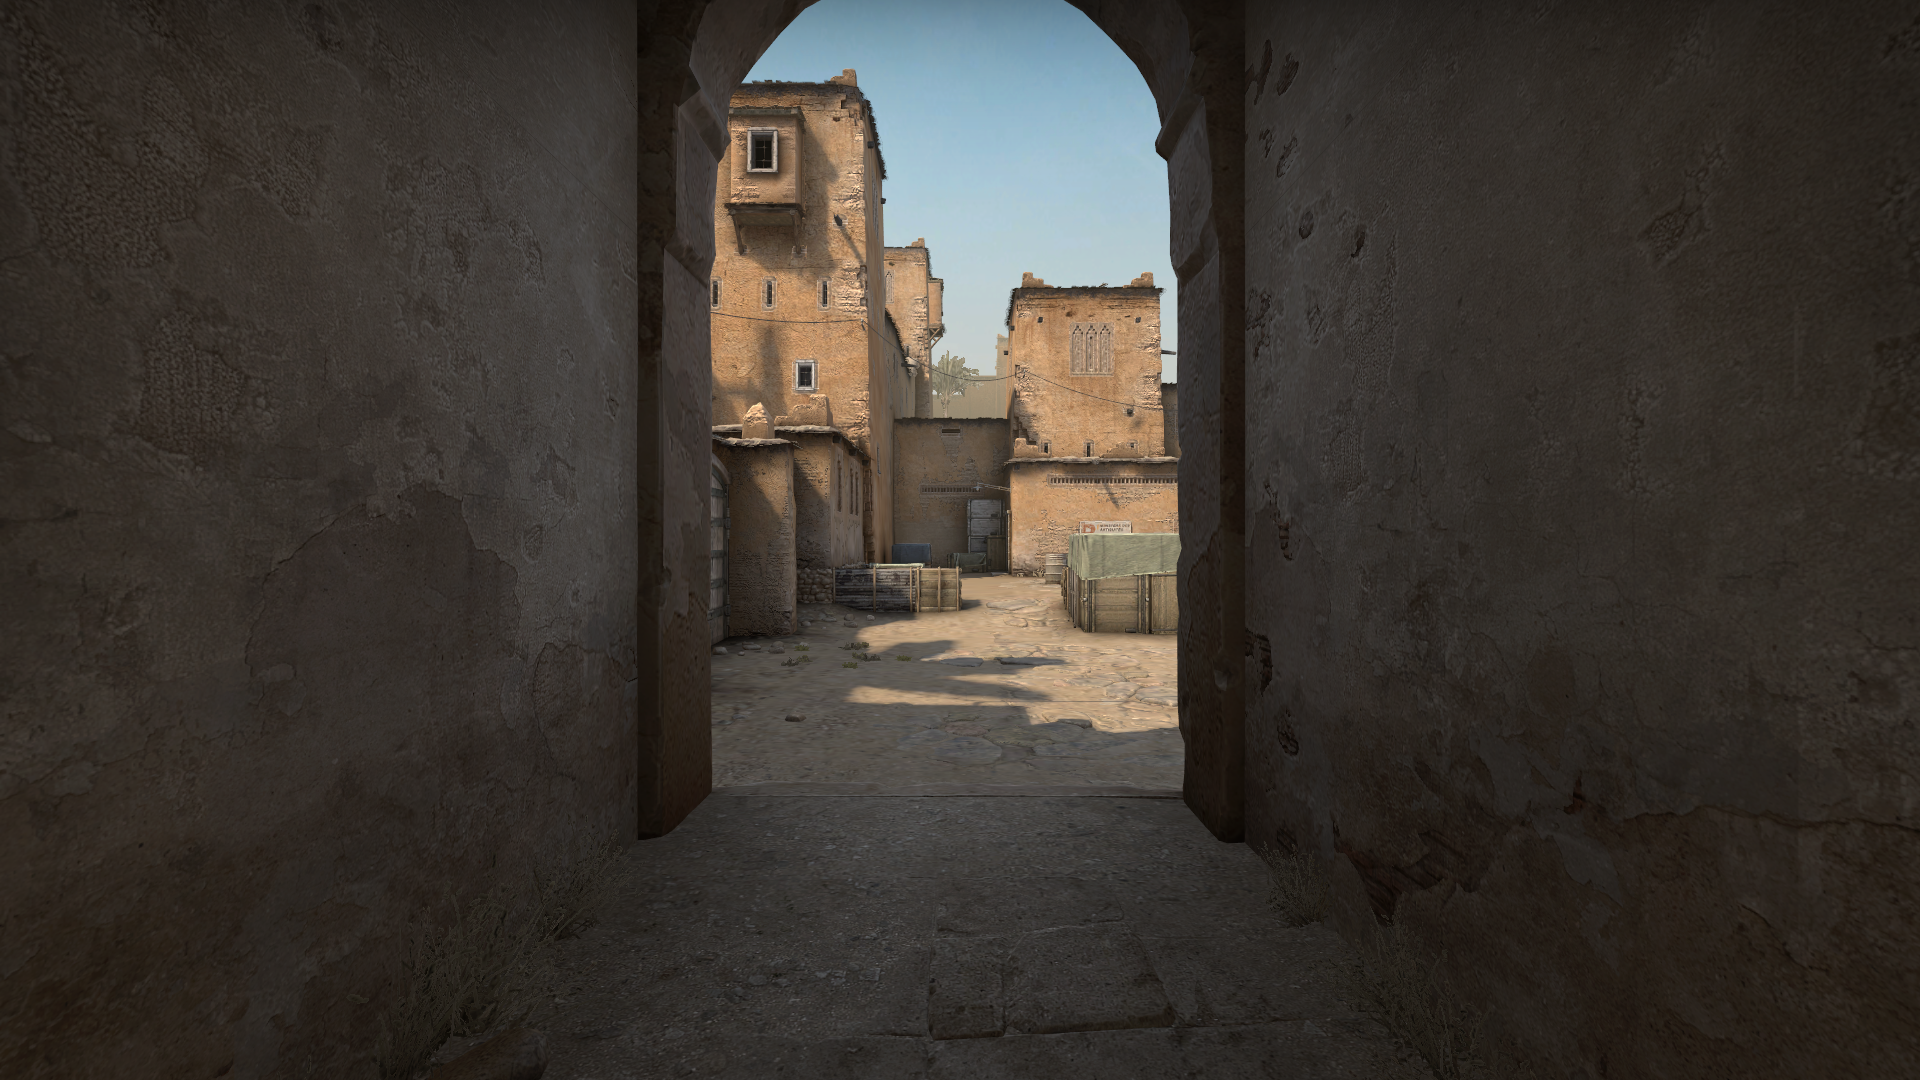
Map: de_dust2